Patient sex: M
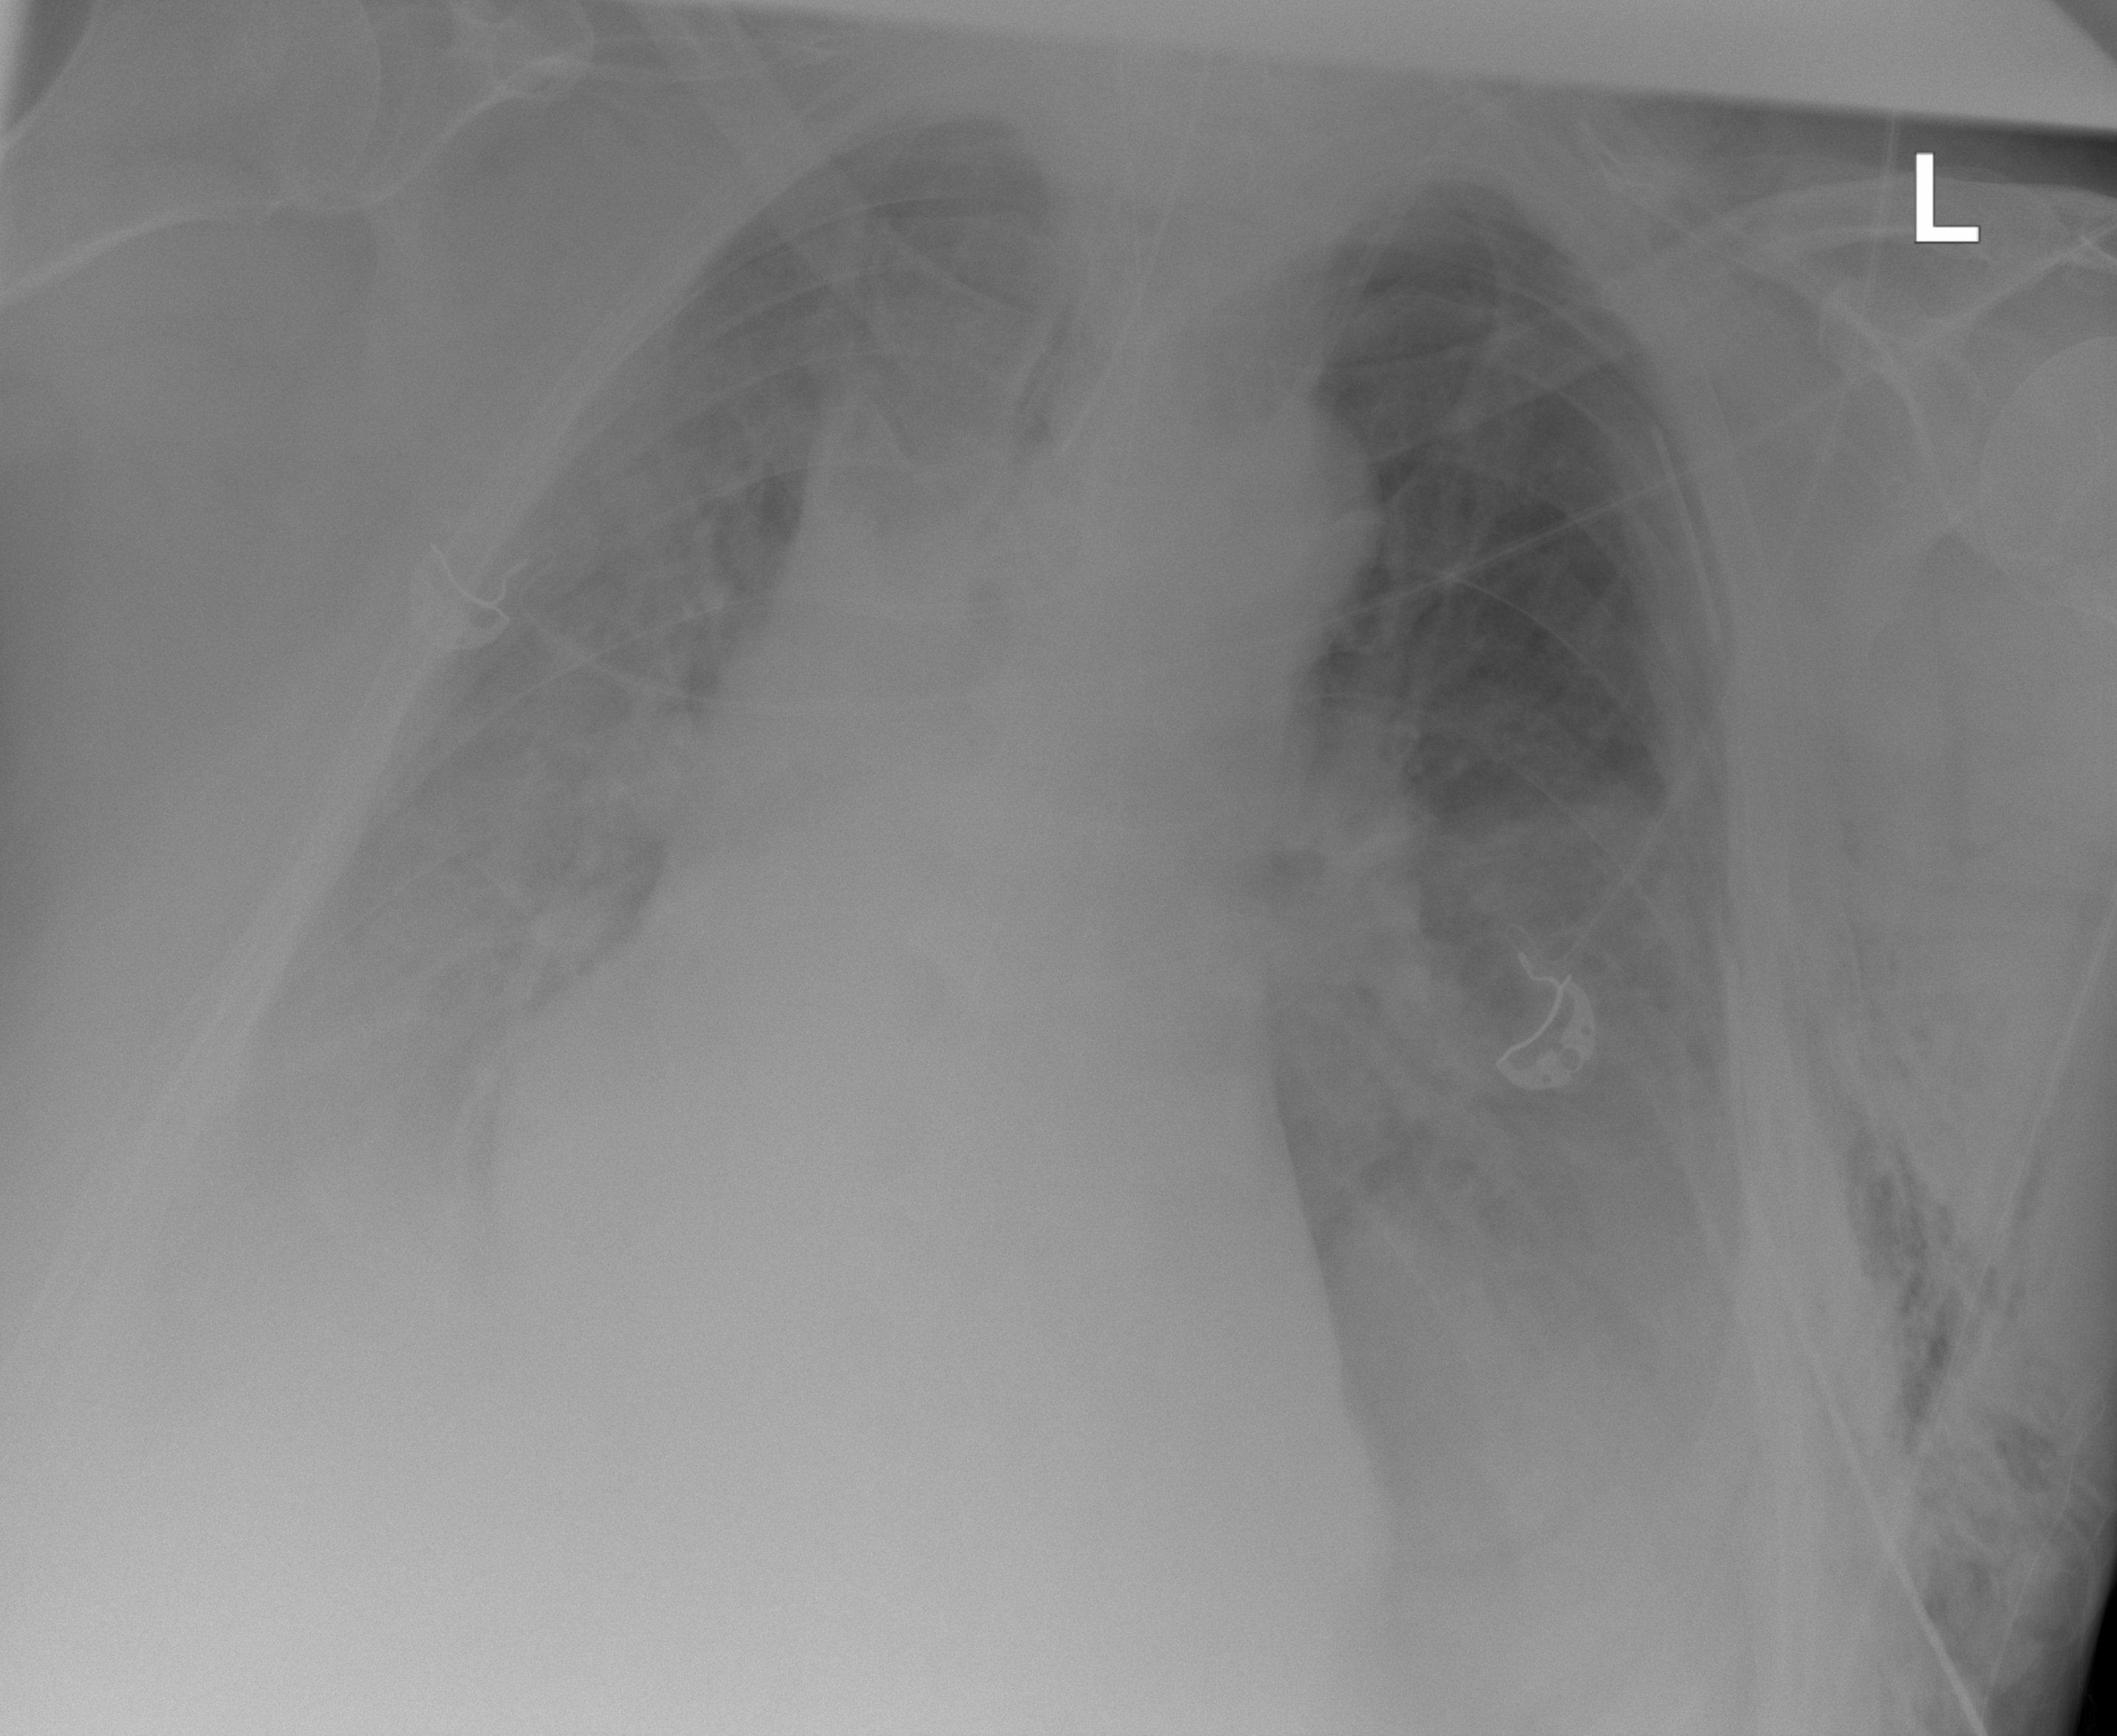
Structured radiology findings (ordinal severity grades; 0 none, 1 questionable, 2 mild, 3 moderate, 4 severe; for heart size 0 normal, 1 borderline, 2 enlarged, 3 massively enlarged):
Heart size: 1
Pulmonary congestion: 1
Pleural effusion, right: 2
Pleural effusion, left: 2
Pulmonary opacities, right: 2
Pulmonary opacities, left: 2
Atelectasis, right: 2
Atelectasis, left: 2